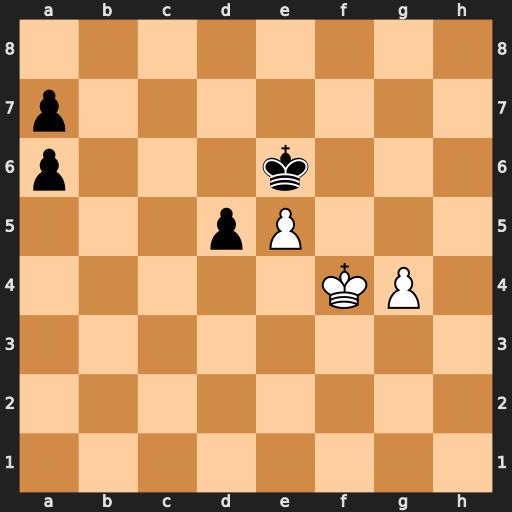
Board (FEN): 8/p7/p3k3/3pP3/5KP1/8/8/8
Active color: w
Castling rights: -
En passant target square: -
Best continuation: g5 a5 g6